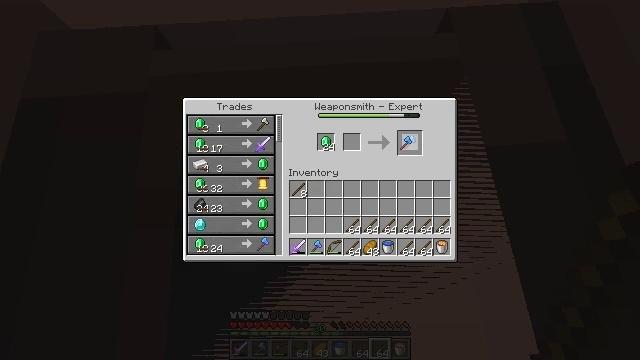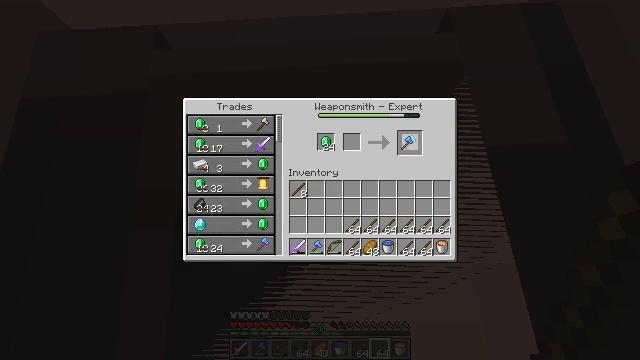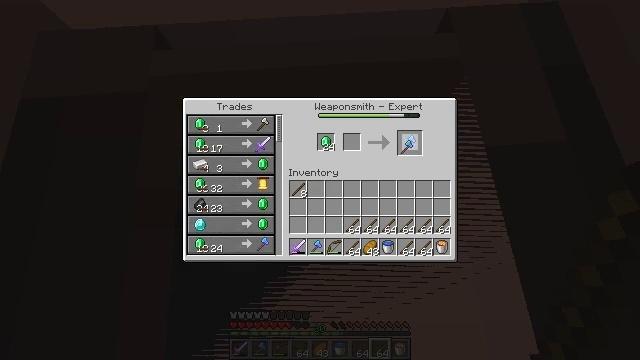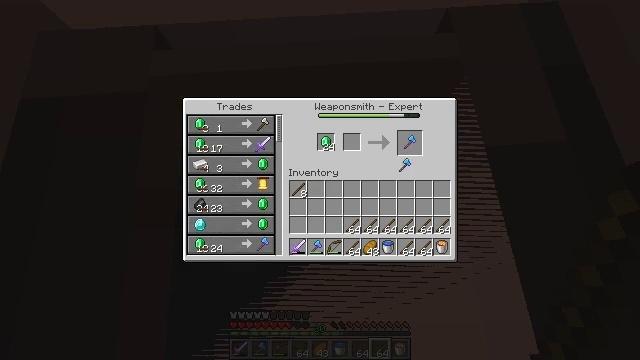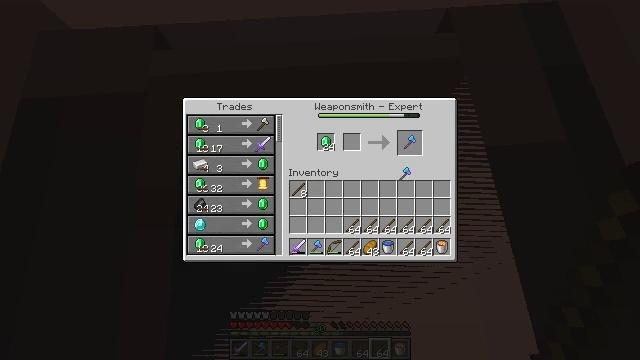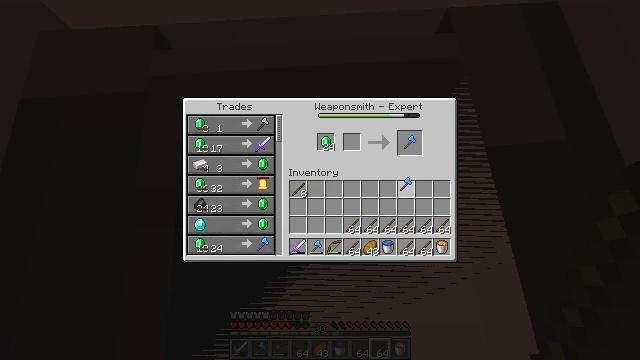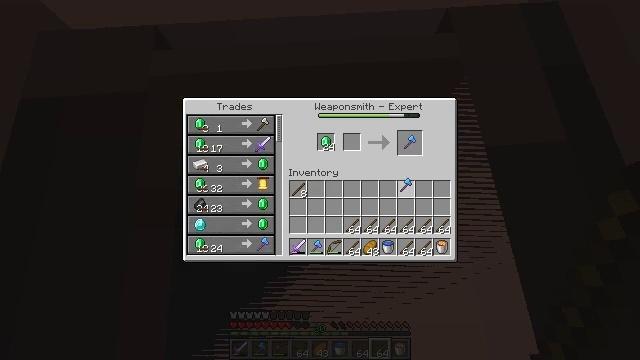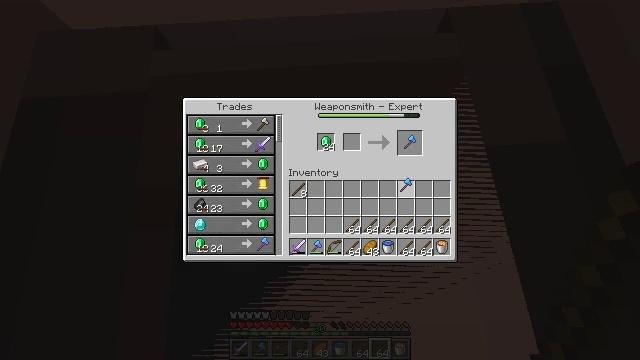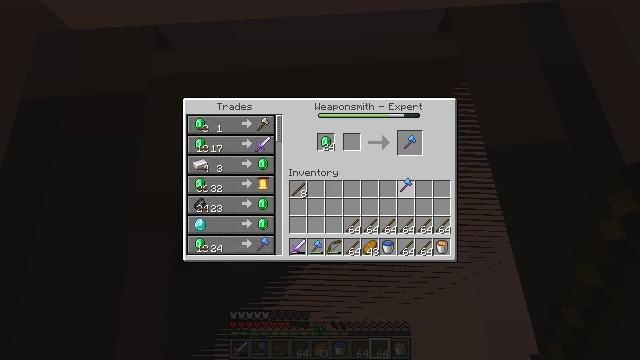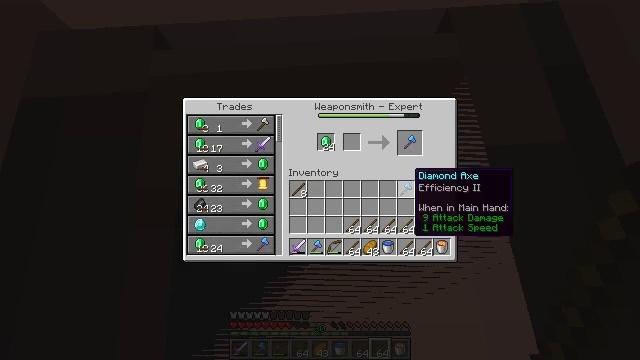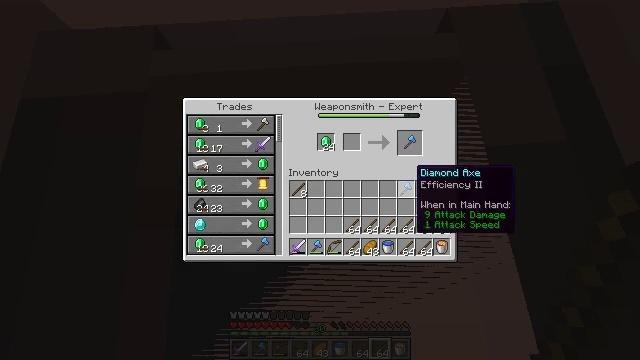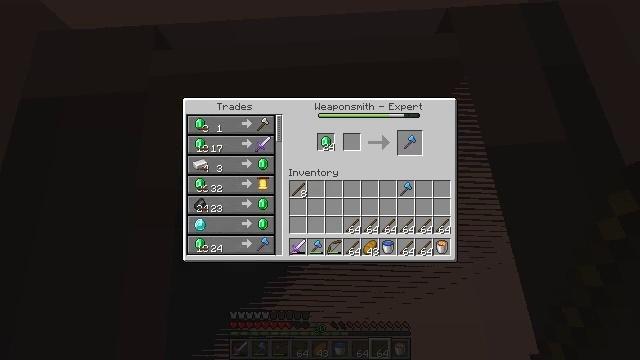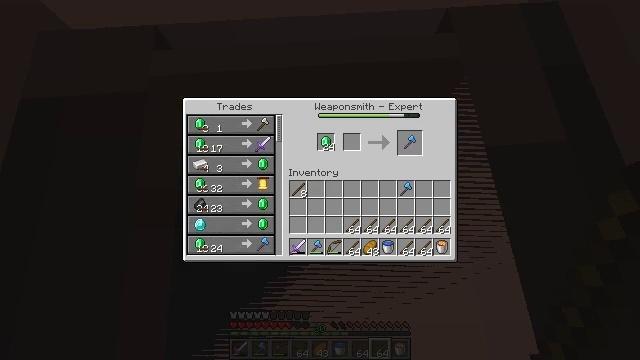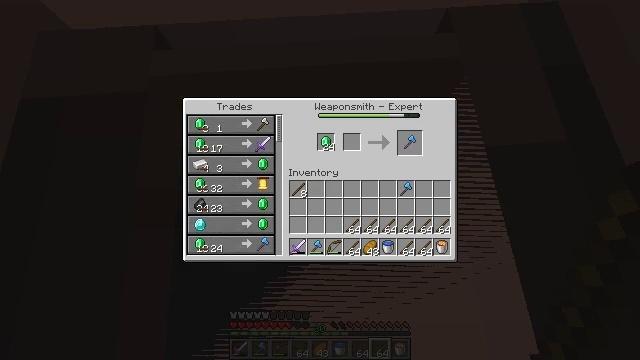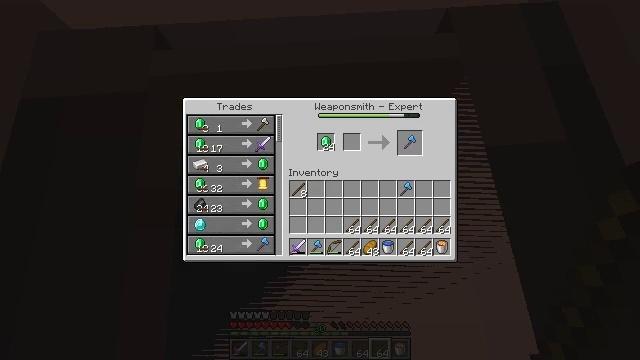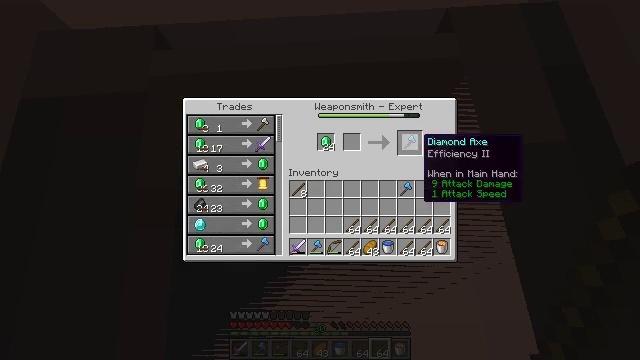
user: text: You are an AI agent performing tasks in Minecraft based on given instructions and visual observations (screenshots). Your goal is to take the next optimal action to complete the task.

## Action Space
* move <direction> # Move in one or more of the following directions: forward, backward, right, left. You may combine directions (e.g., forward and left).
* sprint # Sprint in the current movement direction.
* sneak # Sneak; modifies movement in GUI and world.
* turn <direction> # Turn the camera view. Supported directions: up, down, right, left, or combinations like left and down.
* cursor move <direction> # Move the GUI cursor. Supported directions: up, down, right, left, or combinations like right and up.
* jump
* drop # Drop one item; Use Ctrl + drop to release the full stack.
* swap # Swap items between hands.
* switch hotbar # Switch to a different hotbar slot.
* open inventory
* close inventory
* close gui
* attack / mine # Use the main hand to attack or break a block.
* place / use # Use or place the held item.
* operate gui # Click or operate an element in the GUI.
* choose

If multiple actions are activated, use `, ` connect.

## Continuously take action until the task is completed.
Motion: motion action
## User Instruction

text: Create a diamond axe with diamonds and sticks.
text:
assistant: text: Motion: operate gui
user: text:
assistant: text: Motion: operate gui
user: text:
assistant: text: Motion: cursor move down
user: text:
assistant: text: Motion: cursor move down
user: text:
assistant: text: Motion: cursor move down
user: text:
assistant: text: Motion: operate gui
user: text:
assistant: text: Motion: operate gui
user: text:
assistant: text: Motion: operate gui
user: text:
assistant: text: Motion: no_op
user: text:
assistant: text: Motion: no_op
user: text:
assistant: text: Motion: cursor move up
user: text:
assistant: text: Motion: no_op
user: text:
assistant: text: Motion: no_op
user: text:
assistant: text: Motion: cursor move up
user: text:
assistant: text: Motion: no_op
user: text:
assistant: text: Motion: no_op
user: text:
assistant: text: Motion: operate gui
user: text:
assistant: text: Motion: operate gui
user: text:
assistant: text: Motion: operate gui
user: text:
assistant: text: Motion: no_op
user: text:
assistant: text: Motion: no_op
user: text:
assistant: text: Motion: cursor move down
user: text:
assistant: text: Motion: no_op